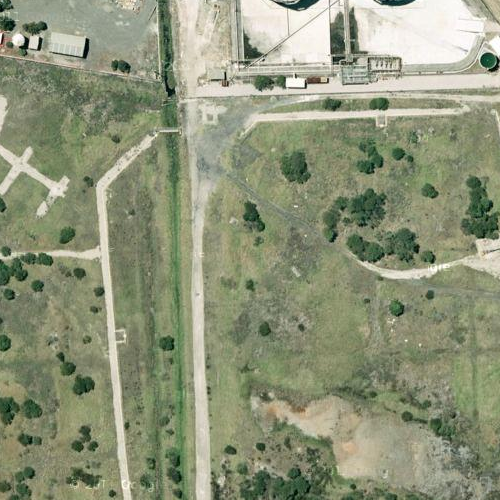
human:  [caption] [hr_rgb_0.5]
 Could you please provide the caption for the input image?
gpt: A meadow with some green bushes on it while some roads passed by .

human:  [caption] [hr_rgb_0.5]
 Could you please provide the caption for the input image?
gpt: Some green bushes and paths on the meadow with some houses beside .

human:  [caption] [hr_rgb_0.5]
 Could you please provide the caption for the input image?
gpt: A meadow with bushes and roads on it while some houses beside .

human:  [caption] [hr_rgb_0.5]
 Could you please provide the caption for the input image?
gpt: This is a meadow with some green bushes on it while some roads passed by .

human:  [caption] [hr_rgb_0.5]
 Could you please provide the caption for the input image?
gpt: There are some green bushes and paths on the meadow while some houses beside .